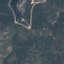
Land use / land cover class: HerbaceousVegetation